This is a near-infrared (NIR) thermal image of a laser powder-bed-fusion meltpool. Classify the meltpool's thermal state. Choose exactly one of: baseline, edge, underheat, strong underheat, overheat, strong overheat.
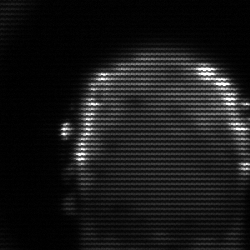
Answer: baseline